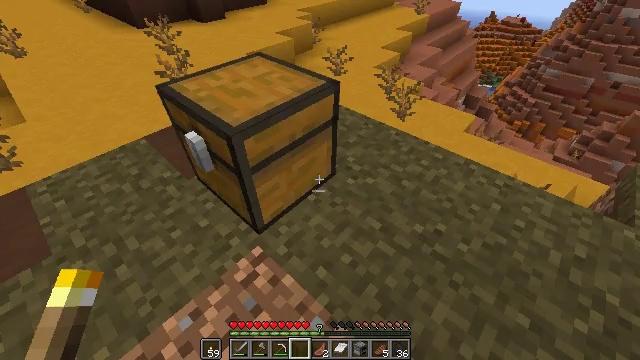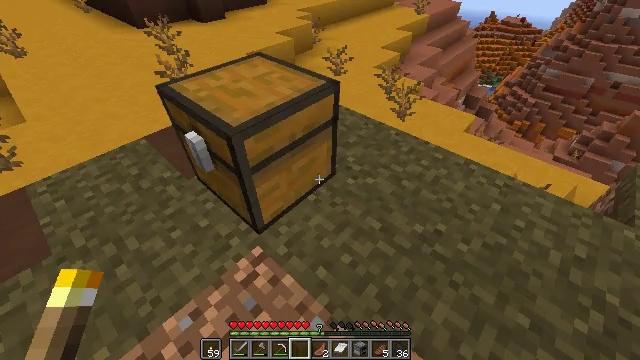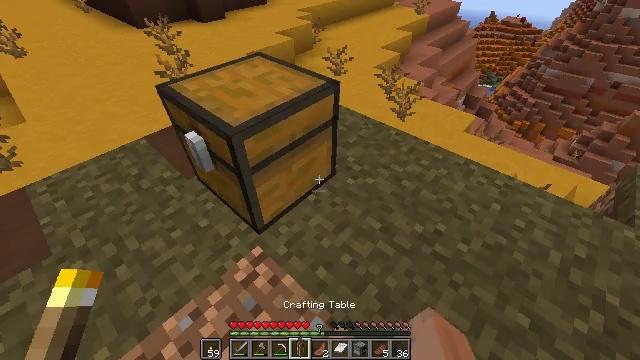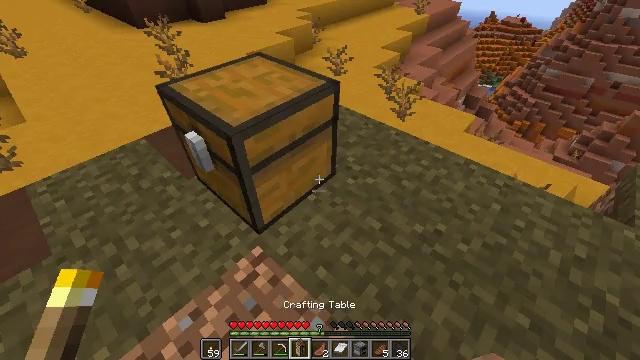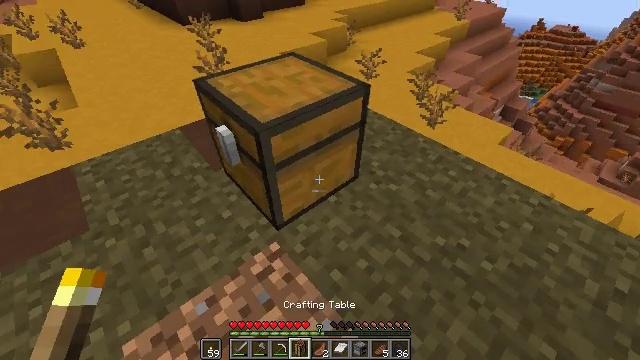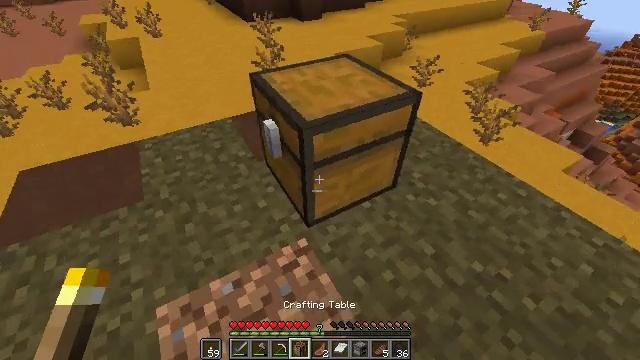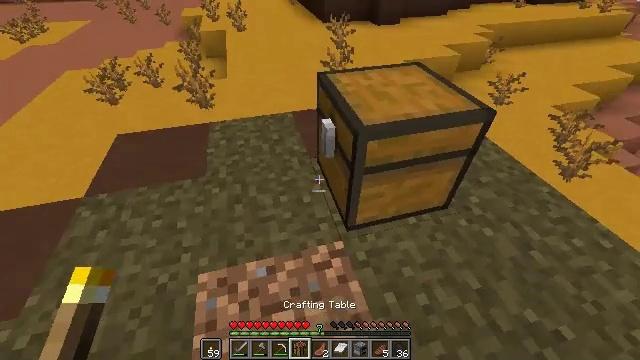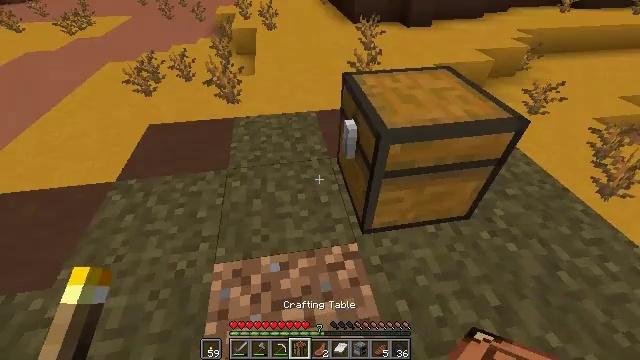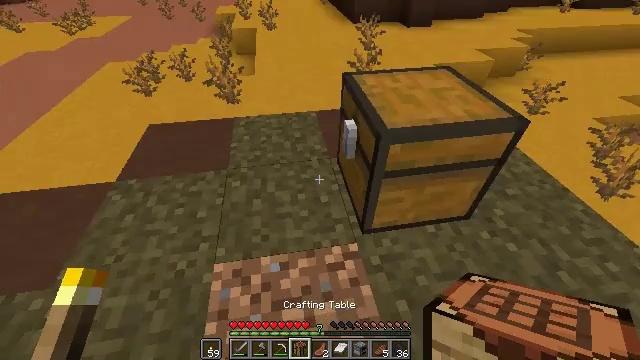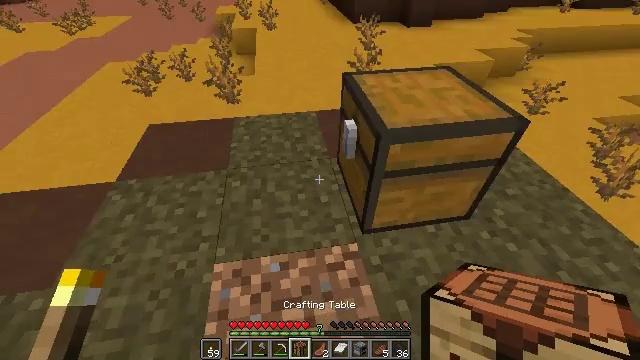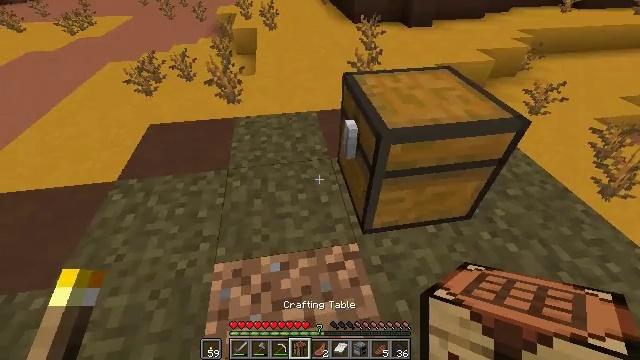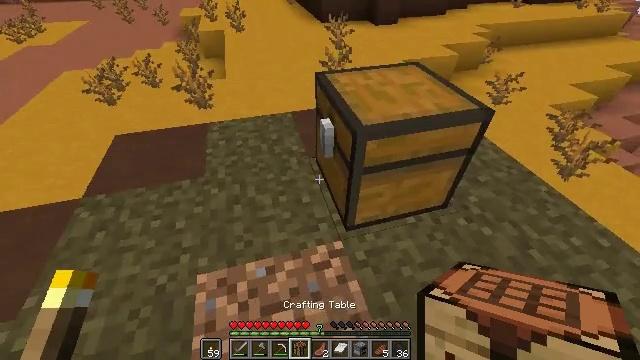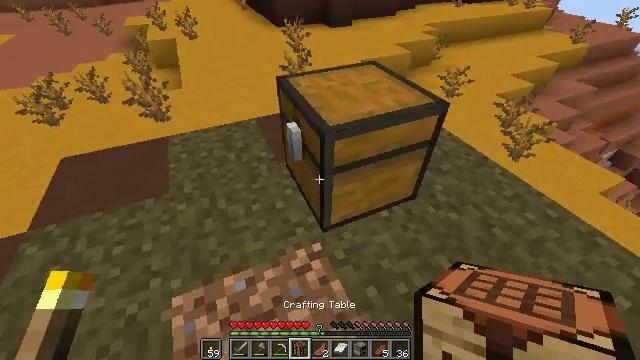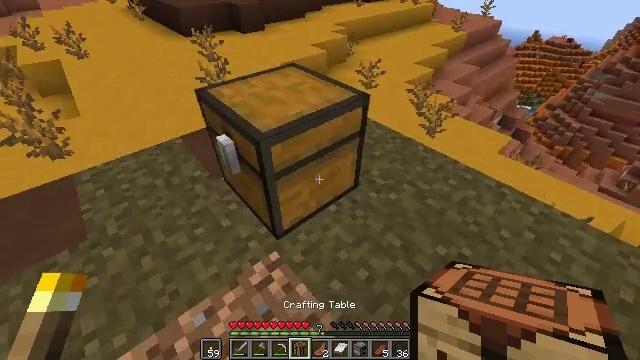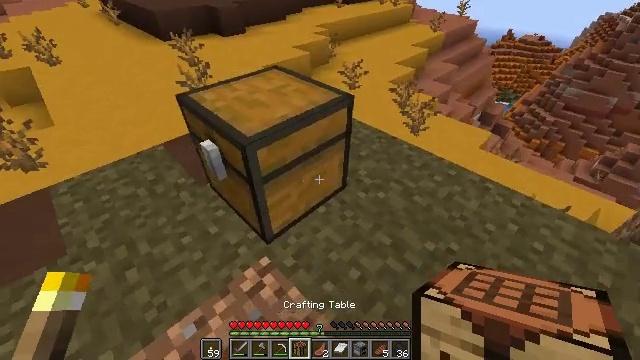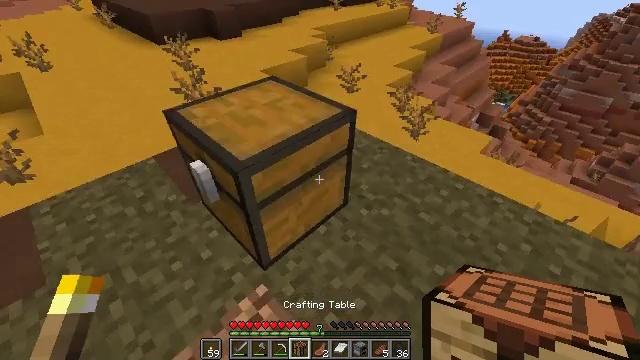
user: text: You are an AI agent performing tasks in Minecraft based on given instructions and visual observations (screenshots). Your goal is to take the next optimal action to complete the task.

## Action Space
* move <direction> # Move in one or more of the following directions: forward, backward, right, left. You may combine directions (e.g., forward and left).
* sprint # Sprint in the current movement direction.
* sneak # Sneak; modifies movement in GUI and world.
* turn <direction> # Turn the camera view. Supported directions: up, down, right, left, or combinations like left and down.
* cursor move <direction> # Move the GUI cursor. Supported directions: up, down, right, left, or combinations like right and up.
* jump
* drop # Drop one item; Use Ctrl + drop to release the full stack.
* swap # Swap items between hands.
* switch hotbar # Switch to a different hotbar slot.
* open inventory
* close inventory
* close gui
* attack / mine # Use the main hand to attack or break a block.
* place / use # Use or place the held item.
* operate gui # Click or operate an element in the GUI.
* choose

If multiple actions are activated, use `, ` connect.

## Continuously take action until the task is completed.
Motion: motion action
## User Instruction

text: Digging brown terracotta from a structure.
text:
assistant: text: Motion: no_op
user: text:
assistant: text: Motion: no_op
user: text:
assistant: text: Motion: no_op
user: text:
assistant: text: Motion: turn left
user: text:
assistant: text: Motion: turn left
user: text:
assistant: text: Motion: turn left
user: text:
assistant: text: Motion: turn left
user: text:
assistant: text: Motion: no_op
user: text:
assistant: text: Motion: no_op
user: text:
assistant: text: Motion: no_op
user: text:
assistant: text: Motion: turn right
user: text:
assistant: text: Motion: turn right
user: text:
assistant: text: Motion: turn right
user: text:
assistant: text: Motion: move forward, turn right
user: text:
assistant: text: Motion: move forward
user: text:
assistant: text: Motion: move forward
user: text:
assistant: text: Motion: move forward
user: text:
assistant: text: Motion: move forward
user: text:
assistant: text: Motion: move forward, turn left
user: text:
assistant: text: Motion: turn left
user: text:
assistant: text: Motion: turn left and down
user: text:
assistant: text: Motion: turn left
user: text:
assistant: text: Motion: turn left and down
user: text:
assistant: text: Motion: turn left and down
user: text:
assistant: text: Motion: turn left and down
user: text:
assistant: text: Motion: turn left and down
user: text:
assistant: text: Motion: turn left
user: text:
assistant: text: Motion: turn left
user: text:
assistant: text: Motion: turn left
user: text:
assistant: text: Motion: no_op